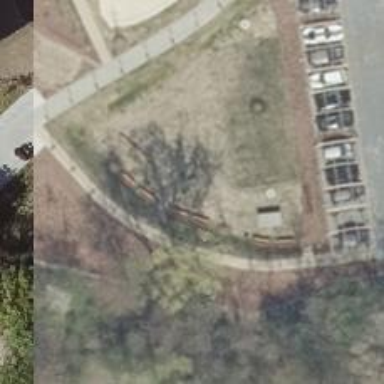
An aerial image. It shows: Playground with basket swing.